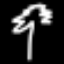
Label: palm tree